Interaction volume radius: 5 \u00c5
Interaction volume height: 35 \u00c5
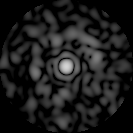
Disorder parameter: 0.8467